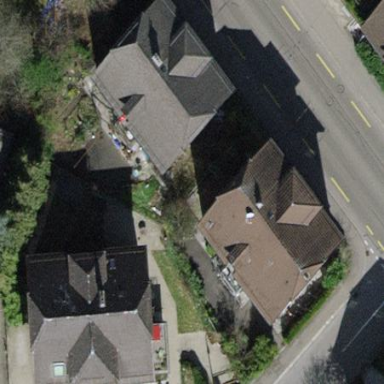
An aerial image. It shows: Half-hipped roof on apartment building.